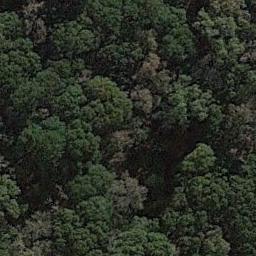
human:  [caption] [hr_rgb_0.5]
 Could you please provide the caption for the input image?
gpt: The forest is consist of dry trees and green trees .

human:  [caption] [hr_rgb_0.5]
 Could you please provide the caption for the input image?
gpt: Many trees with brown and green leaves are in a forest .

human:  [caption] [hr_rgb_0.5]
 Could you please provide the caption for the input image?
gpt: The forest has a lot of dense green trees and some yellow trees mixed with green trees .

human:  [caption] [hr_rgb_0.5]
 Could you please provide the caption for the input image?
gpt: This is a dense forest .

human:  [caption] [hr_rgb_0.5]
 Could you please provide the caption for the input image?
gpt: A forest with many green trees and some brown trees .